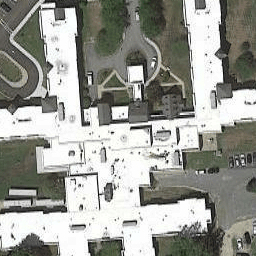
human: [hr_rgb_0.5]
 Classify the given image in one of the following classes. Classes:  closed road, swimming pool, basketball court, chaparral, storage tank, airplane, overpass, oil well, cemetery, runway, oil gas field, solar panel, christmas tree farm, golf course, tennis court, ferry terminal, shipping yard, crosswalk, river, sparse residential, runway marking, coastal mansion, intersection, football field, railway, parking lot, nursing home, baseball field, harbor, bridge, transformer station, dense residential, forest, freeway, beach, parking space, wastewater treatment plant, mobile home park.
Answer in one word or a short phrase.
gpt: nursing home